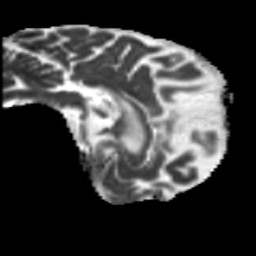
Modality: MD
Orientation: sagittal
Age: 75
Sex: male
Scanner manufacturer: siemens
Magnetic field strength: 3 T
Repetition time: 5.25 s
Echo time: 0.08 s